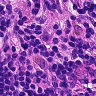
Metastatic tissue present: no